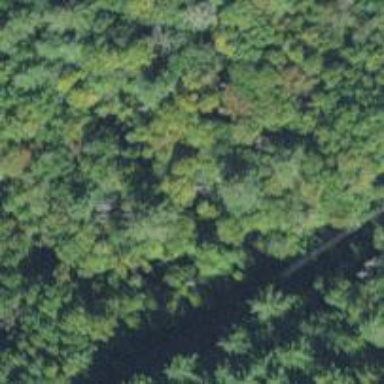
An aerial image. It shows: Semi-evergreen mixed woodland with diverse foliage.